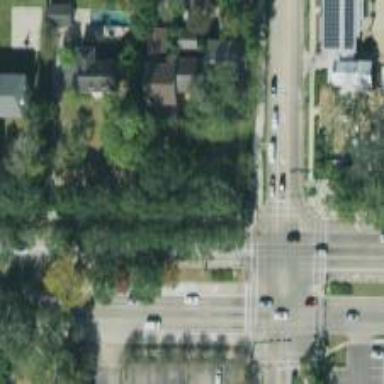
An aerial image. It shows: Crossing on the road.